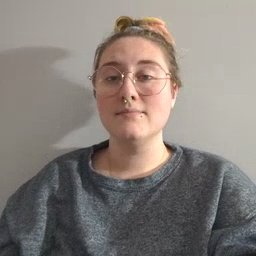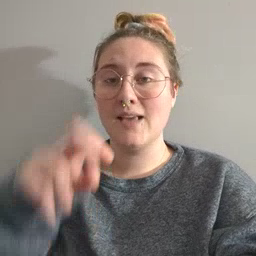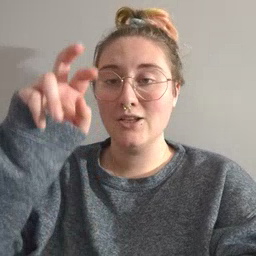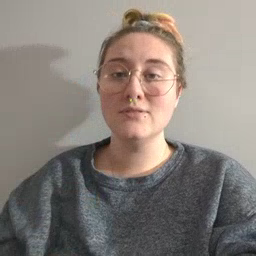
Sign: stairs